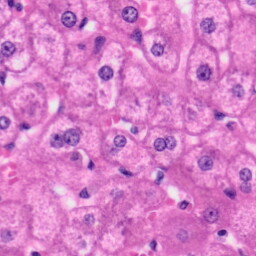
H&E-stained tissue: Liver